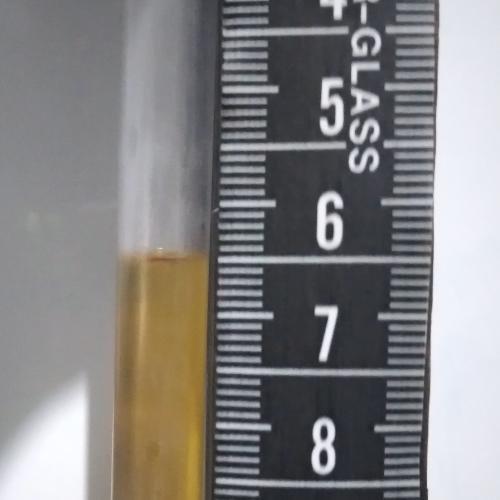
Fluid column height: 6.5 cm